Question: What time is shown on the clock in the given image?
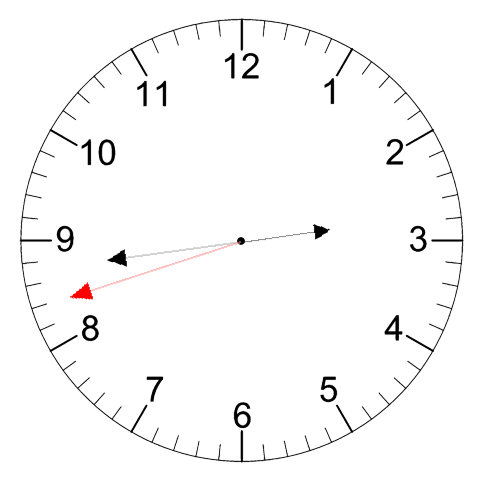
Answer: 02:43:42